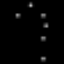
Label: octagon